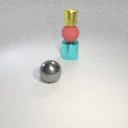
small yellow metal cylinder above large cyan metal cylinder